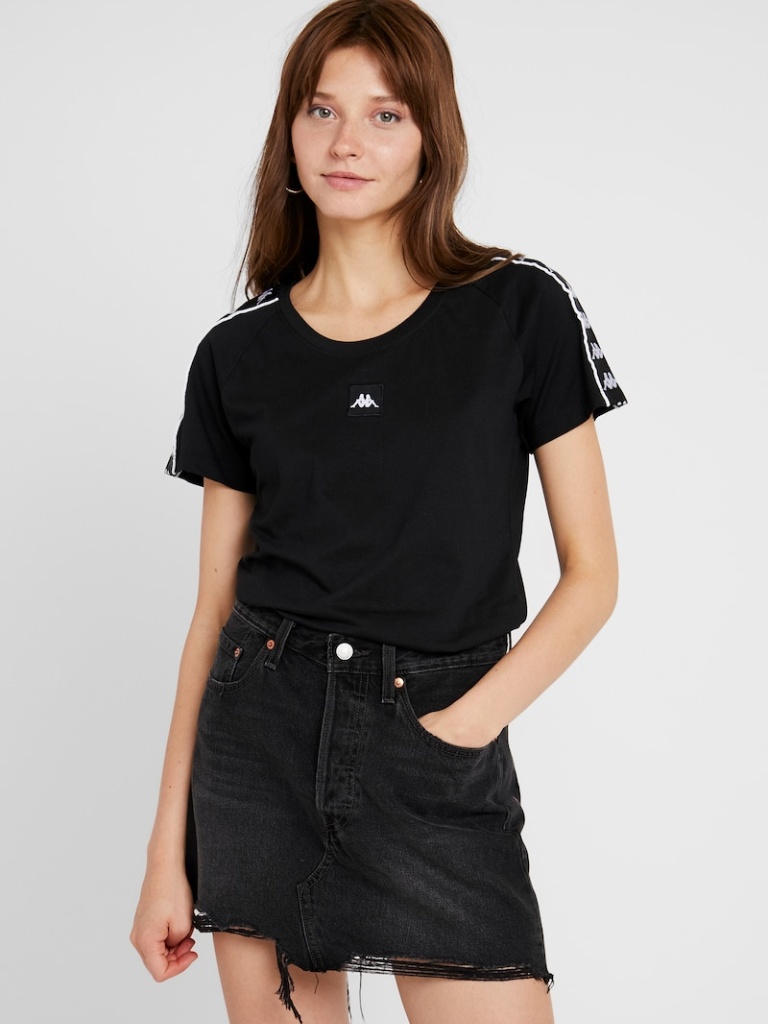
cotton relaxed short sleeve hip length Fully Tucked in crew t-shirt